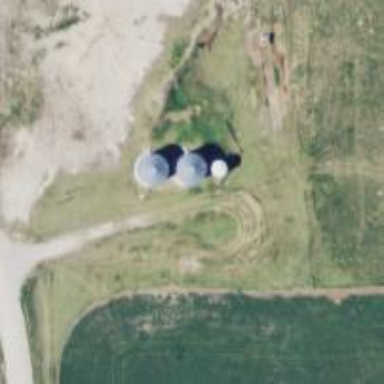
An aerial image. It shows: Silo.